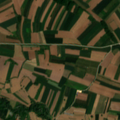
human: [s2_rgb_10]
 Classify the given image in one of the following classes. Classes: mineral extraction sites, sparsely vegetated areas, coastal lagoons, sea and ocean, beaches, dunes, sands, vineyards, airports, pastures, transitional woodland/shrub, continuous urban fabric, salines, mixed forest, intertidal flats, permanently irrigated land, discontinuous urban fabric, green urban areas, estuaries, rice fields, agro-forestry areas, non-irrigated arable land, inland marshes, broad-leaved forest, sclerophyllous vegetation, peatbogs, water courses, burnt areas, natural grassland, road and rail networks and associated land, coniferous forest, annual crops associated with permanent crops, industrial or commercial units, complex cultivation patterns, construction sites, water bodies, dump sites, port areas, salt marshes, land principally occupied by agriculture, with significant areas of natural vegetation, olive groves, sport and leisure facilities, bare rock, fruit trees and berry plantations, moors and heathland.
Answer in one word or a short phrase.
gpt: non-irrigated arable land, complex cultivation patterns, land principally occupied by agriculture, with significant areas of natural vegetation, broad-leaved forest